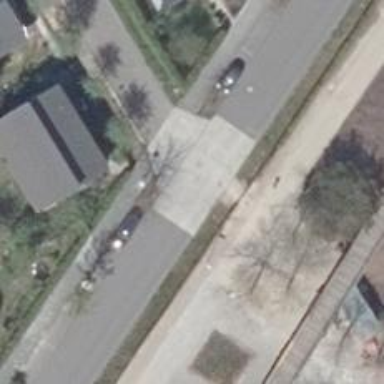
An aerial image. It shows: Table-style traffic calming feature.